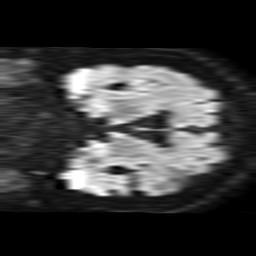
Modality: TRACE
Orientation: coronal
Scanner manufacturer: philips
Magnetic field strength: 1.5 T
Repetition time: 3.516 s
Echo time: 0.07117 s